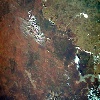
Label: land